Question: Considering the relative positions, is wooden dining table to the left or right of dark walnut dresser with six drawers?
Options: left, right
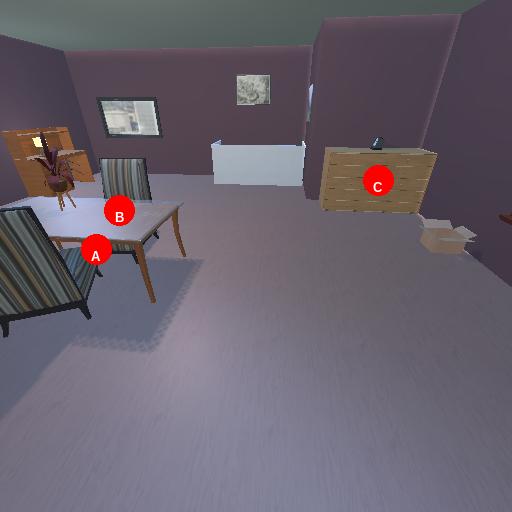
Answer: left